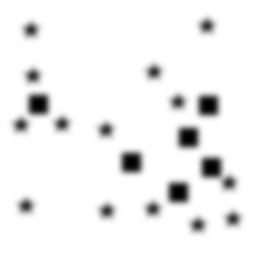
Squares: 6
Triangles: 0
Stars: 14
Total shapes: 20